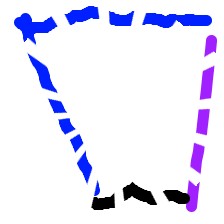
Shape: trapezoid